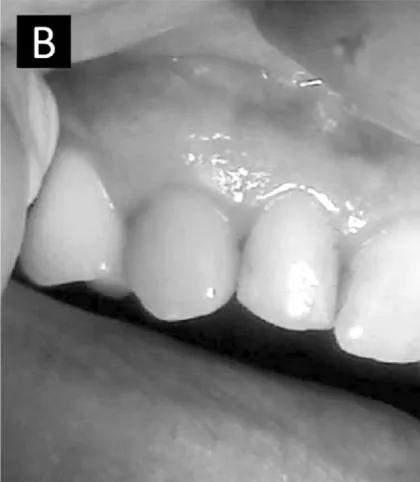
Clinical.
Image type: medical_photograph (other_medical_photograph)